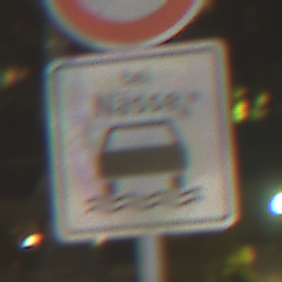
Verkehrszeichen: BeiNaesse
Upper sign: Geschwindigkeit90
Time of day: Night
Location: Outdoor (Urban)
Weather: Clear
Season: NotSpecified
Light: Artificial